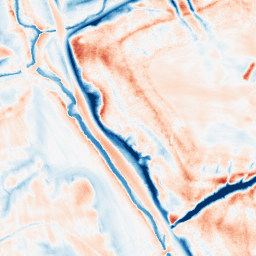
Category: edge_preserving
Decomposition family: guided
Decomposition parameters: radius: 8
eps: 1
Upsampling method: bicubic
Upsampling parameters: scale: 8
Upsampling scale: 8